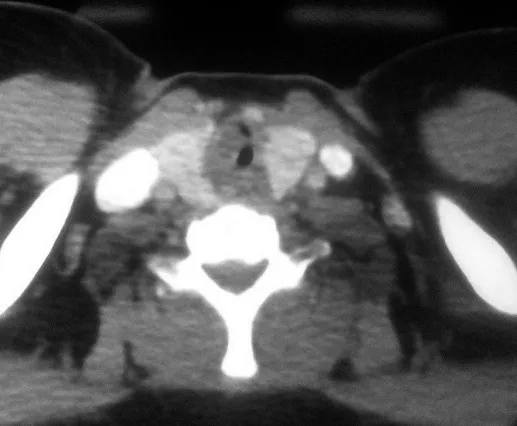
Contrast-enhanced axial computed tomography (CT) scan of neck shows a broad-based soft tissue mass arising from posterior and right side wall wall of trachea causing near total luminal narrowing and having both intraluminal and extraluminal components.
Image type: radiology (ct)